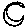
Label: moon